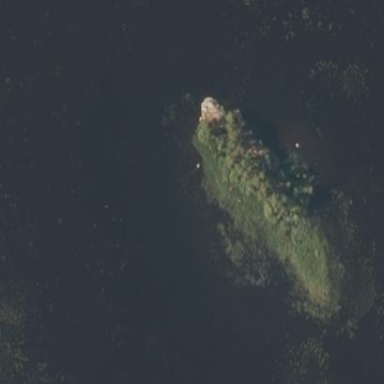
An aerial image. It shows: Islet.